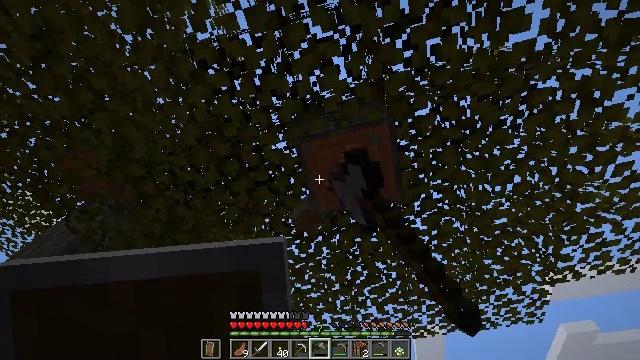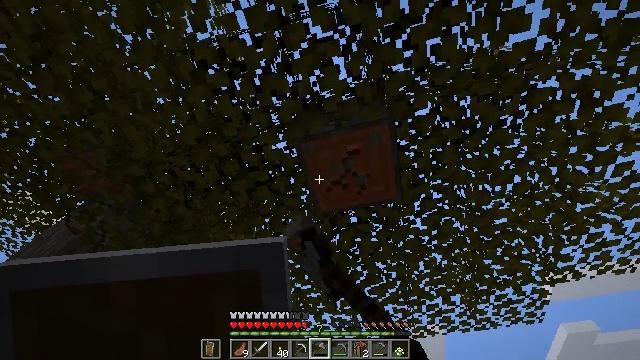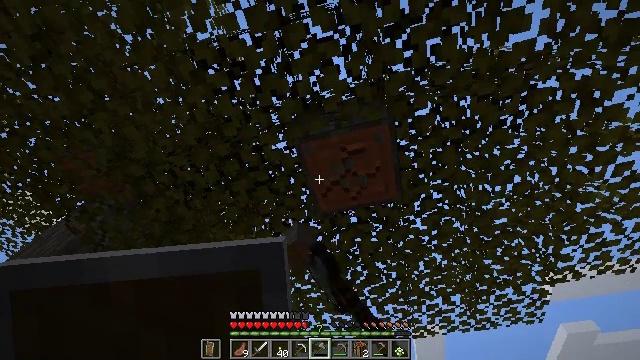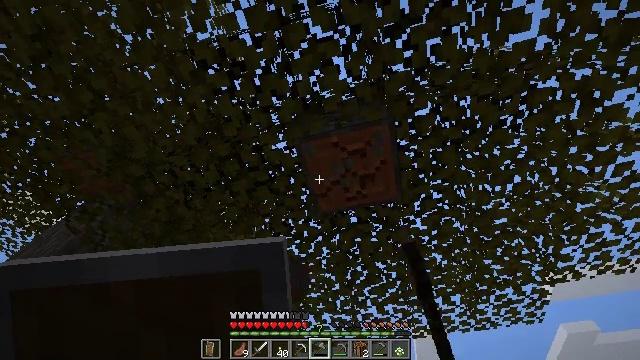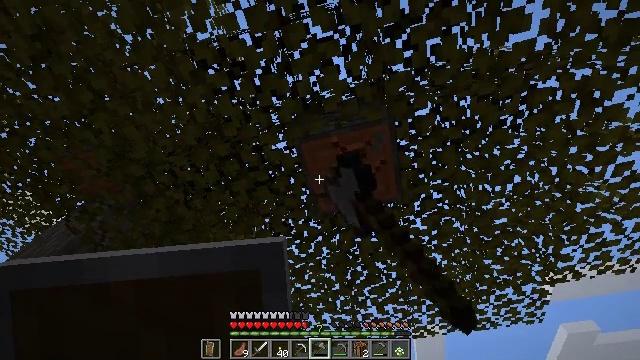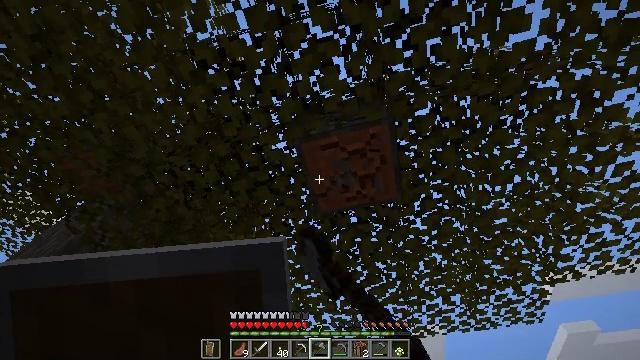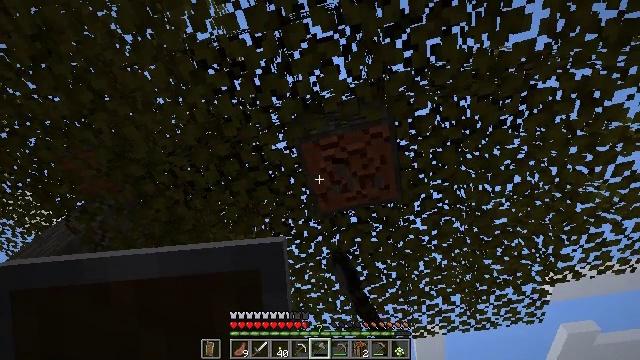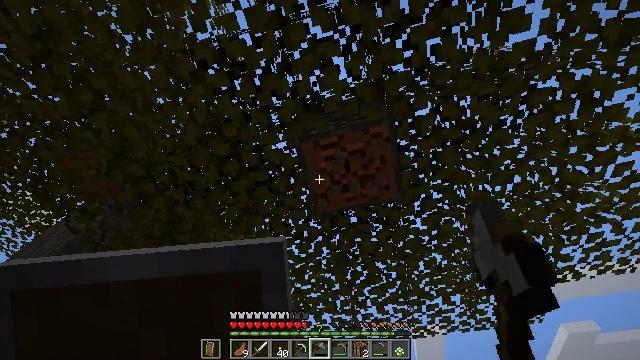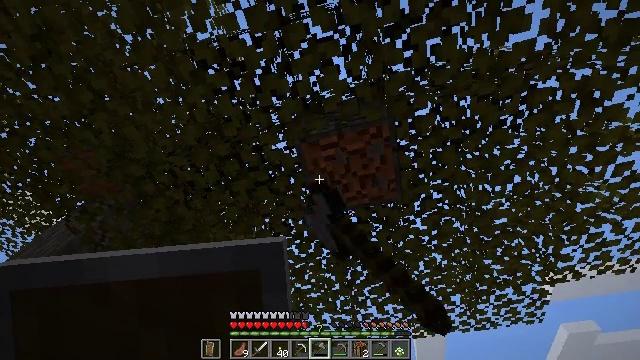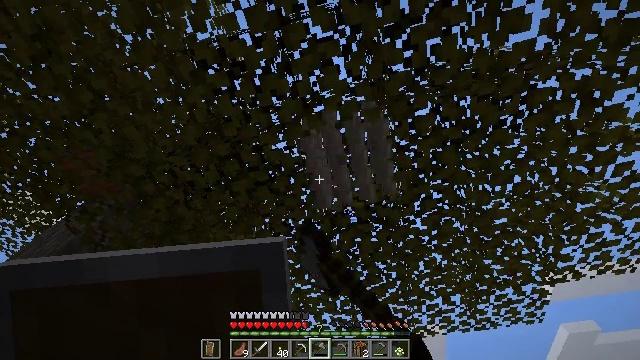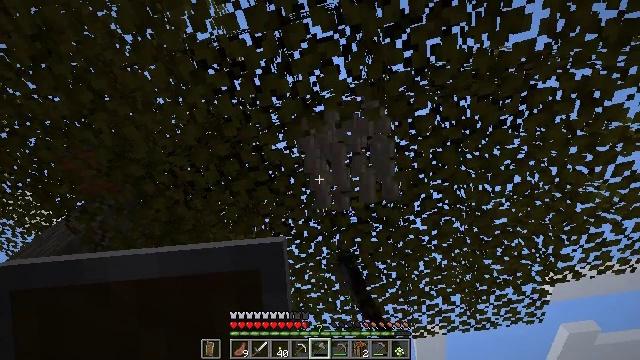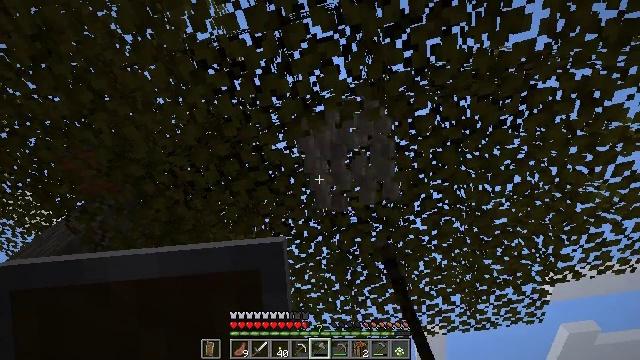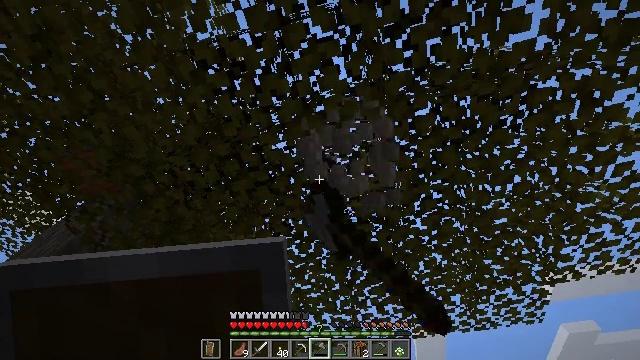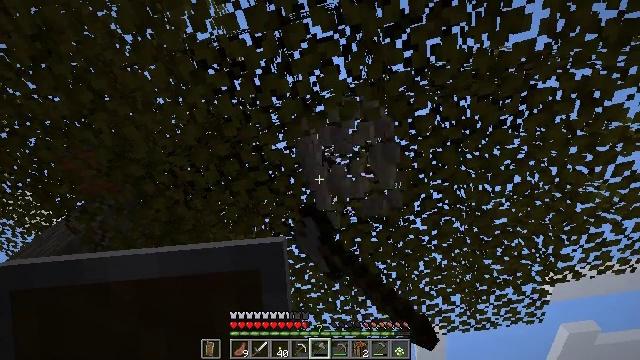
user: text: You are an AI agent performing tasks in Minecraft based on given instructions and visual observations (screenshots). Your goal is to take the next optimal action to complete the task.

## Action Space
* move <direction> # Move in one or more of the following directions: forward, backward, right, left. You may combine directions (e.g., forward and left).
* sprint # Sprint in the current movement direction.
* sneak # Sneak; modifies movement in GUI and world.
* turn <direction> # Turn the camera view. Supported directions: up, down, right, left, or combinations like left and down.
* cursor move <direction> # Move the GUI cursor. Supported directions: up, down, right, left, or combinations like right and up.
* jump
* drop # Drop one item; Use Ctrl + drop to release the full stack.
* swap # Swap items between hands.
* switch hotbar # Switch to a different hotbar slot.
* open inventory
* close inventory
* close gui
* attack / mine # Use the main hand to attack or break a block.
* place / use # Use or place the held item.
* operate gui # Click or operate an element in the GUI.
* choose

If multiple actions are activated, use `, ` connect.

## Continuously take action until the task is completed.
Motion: motion action
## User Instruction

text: Collect acacia logs by breaking the tree.
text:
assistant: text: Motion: attack / mine
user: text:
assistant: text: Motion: attack / mine
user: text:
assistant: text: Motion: attack / mine
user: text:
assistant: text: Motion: attack / mine
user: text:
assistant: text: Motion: attack / mine
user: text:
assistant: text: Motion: attack / mine
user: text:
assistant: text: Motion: attack / mine
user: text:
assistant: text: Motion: attack / mine
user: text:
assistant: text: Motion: attack / mine
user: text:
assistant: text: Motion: attack / mine
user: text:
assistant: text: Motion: attack / mine
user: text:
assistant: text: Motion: attack / mine
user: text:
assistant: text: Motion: attack / mine
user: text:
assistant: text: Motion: attack / mine